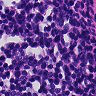
Metastatic tissue present: no